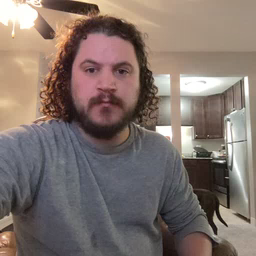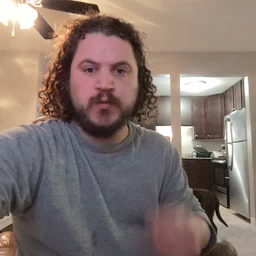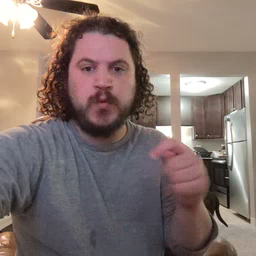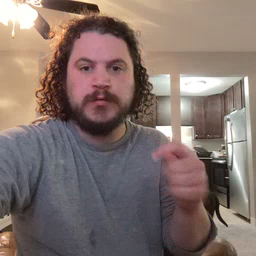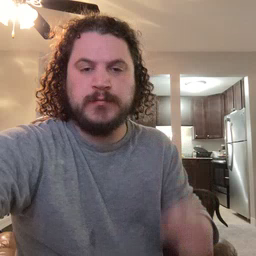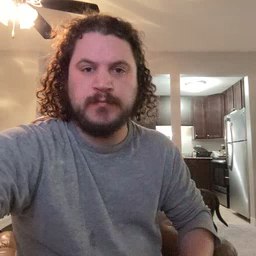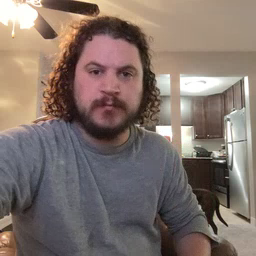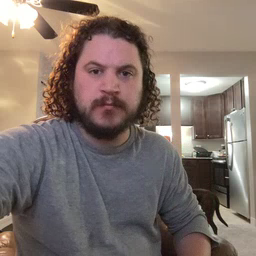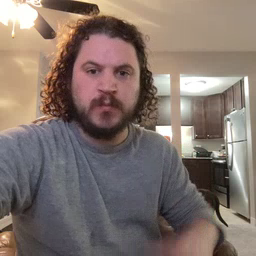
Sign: toy